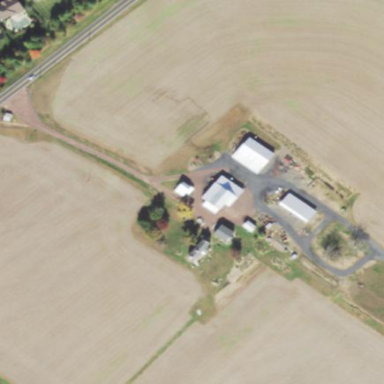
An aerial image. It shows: Farmyard area.